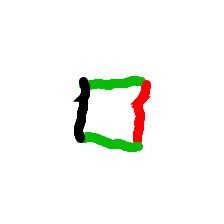
Shape: square